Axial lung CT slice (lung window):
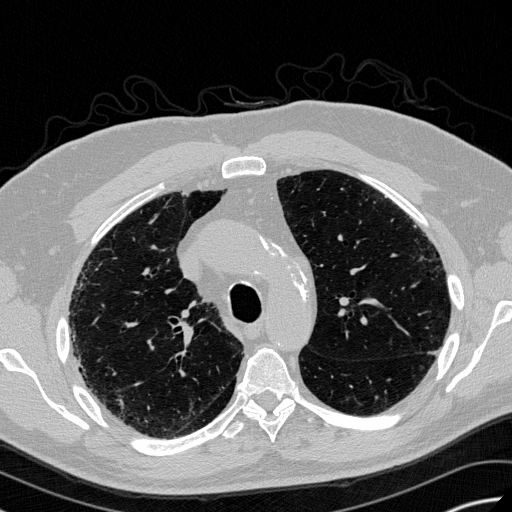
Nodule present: no